Question: I have a Thinkpad new x1 carbon. Lenovo replaced Caps Lock with a Home/End combination.
My question is: how to make Home or End function as Ctrl. (I use emacs so I swapped Caps Lock and Ctrl on my old laptop)
sorry for my poor English. :-(

========== Update =========
I tried xmodmap to do that but failed.
1. used xev to find the keycode: keycode 110 (keysym 0xff50, Home) keycode 115 (keysym 0xff57, End)
2. used xmodmap to change key xmodmap -e "keycode 110 = Control_L" xmodmap -e "keycode 115 = Control_L"
3. xmodmap -pke to see the mapping keycode 110 = Control_L NoSymbol Control_L keycode 115 = Control_L NoSymbol Control_L seems ok, but I cannot use them as ctrl at all.
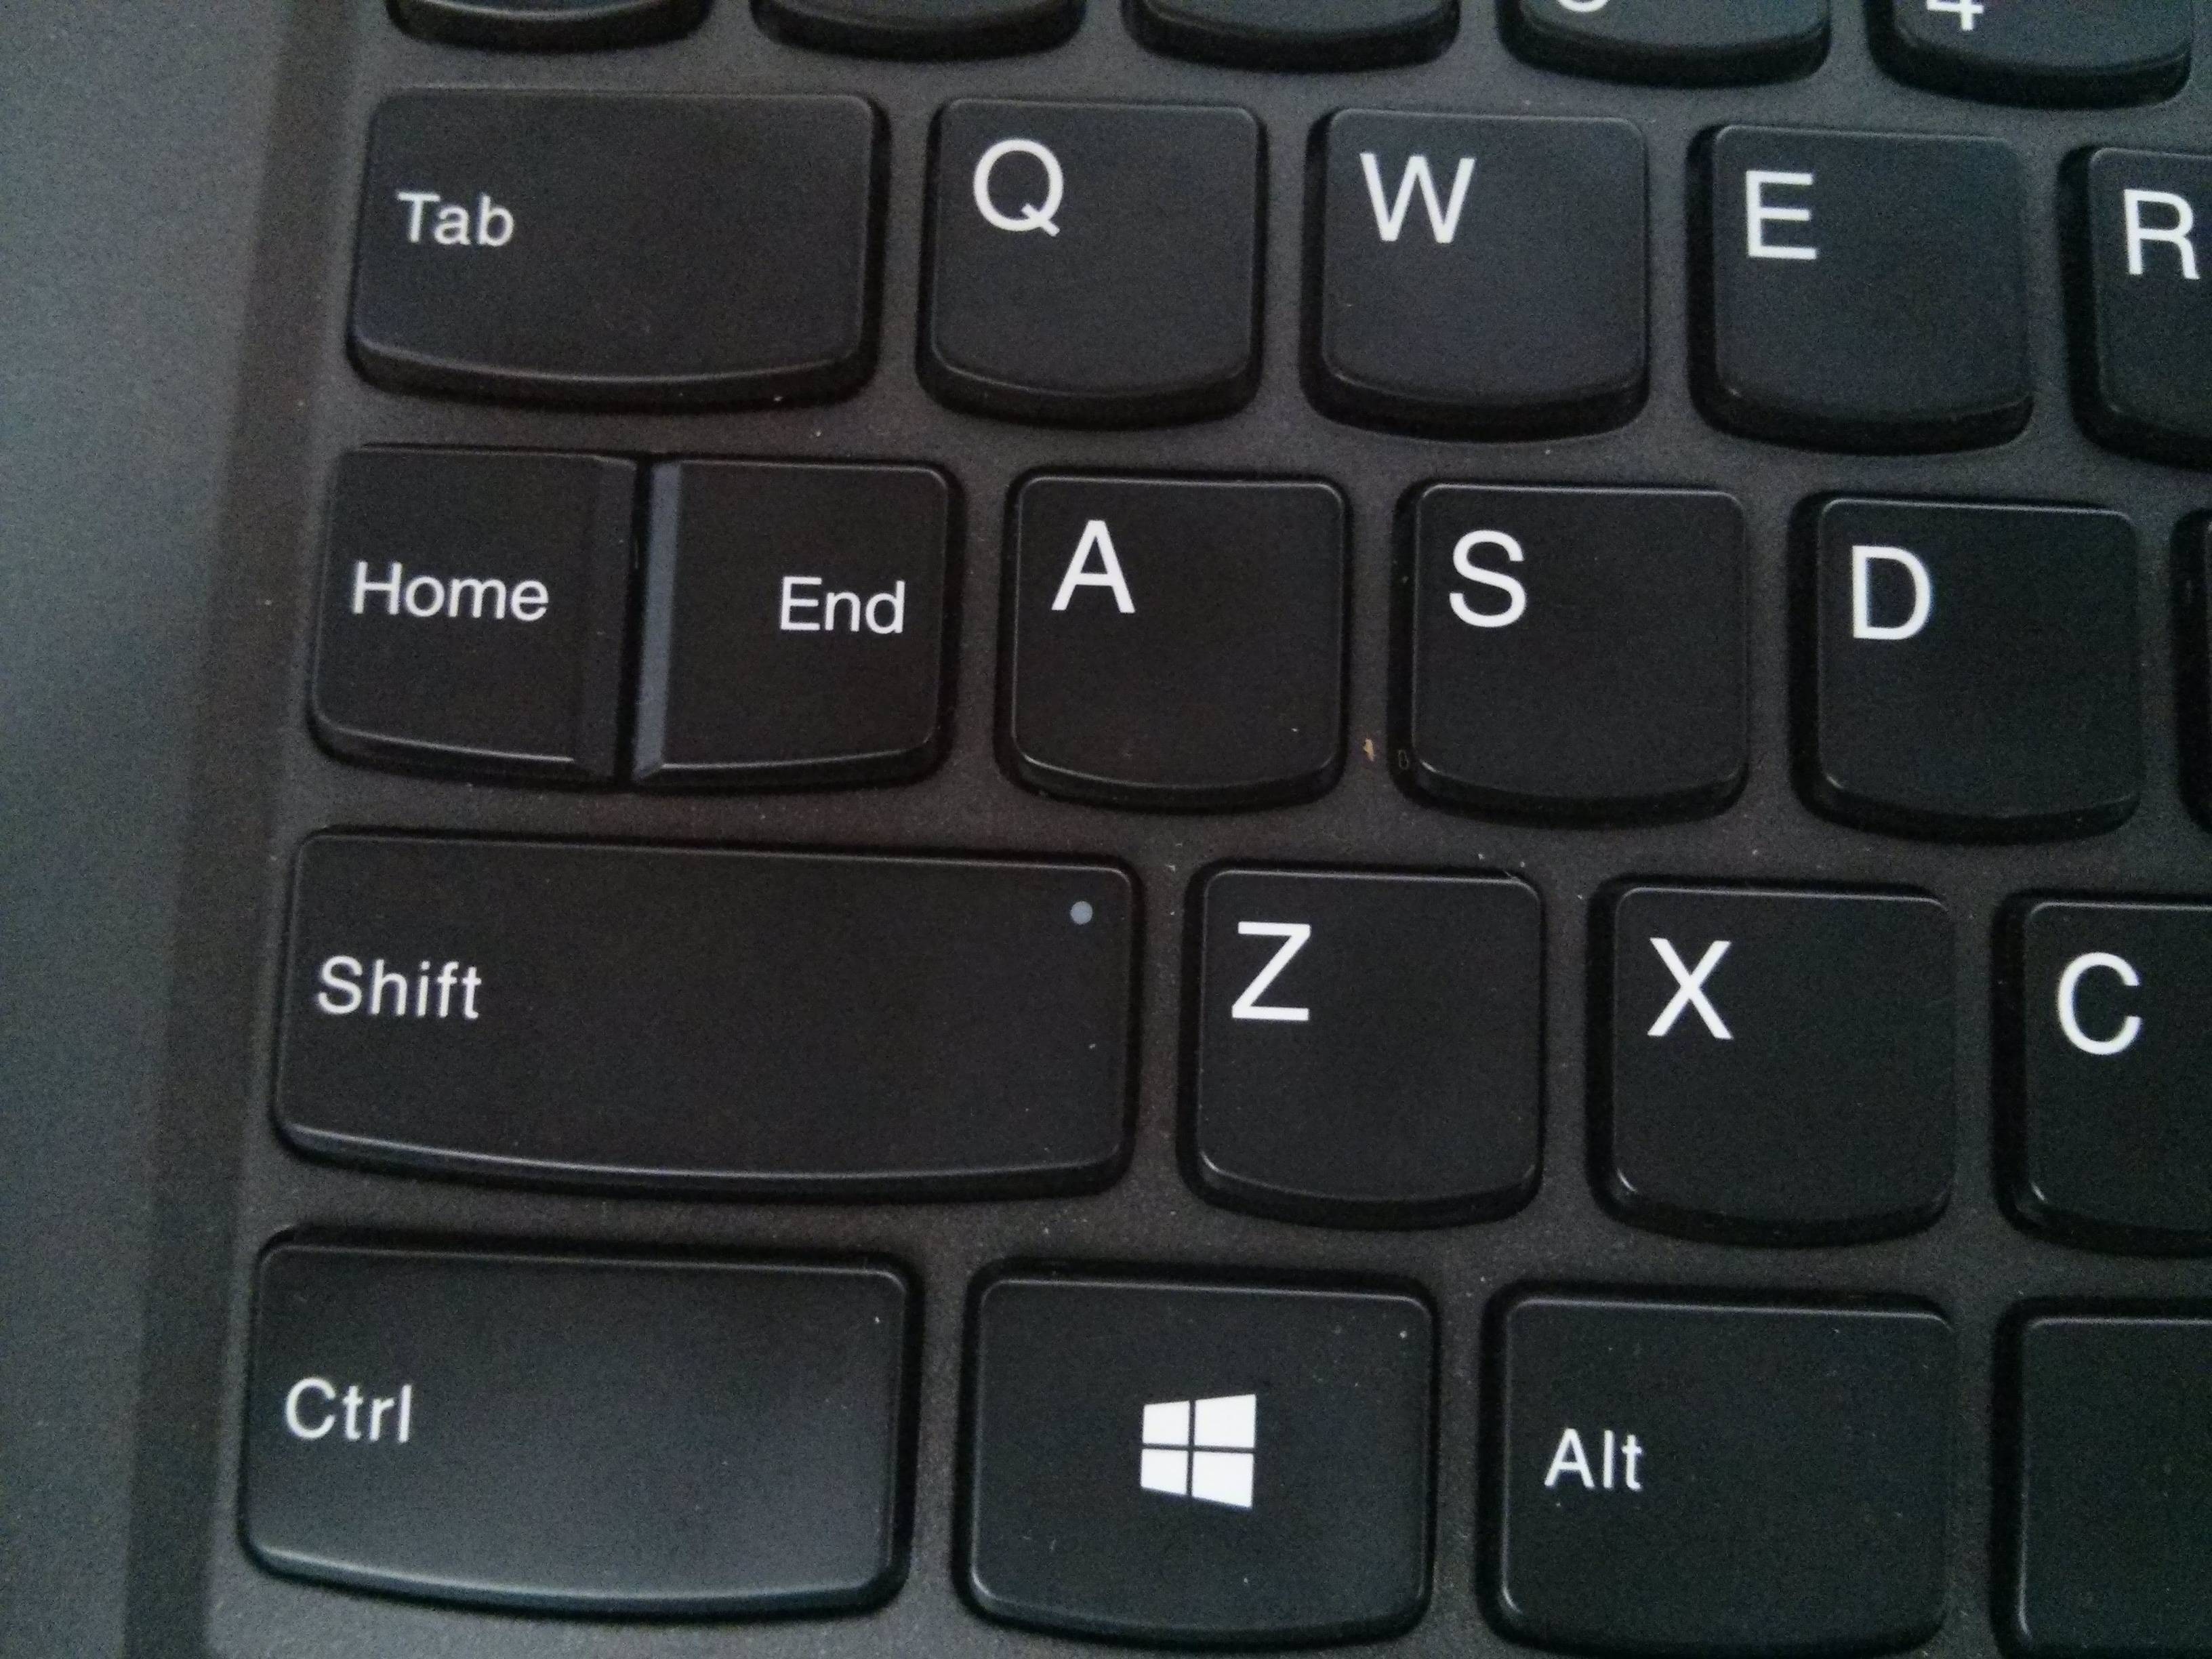
Answer: I'd use to do that.
First dump your current layout to a file (you may find the find somewhere but dumping the file should be fine):
'''
xkbcomp $DISPLAY /tmp/baselayout.txt
'''
Then open that (you can give it another name of course) and look for the line corresponding to LCTL:
'''
key <LCTL> { [ Control_L ] };
'''
Then change the line corresponding to your END key from this:
'''
key <END> { [ End ] };
'''
To this:
'''
key <END> { [ Control_L ] };
'''
Then look for the line(s):
'''
modifier_map Control { <LCTL> };
'''
And add a line:
'''
modifier_map Control { <END> };
'''
Now load back your modified layout file:
'''
xkbcomp /tmp/baselayout.txt $DISPLAY
'''
You can then use to check your modifiers. For example on my setup, but with your "END becomes CTRL" modification (btw funny location for home/end that your laptop has):
'''
$ xmodmap -pm
xmodmap: up to 4 keys per modifier, (keycodes in parentheses):
shift Shift_L (0x32), Shift_R (0x3e)
lock
control Control_L (0x25), Control_L (0x42), Control_R (0x69), Control_L (0x73)
...
'''
Notice how 0x73 (decimal 115) / is a . It's the code gives for on my system.
Note that you mess the location of the $DISPLAY variable and you forget it. Otherwise bad things will happen (like silent failure).
Also note that I get the warnings you mention: but using (and just to print the modifiers, not to configure anything) as I described above I get END to act as a control key.